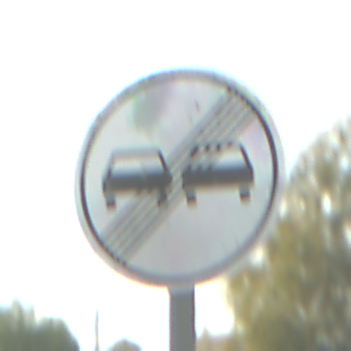
Verkehrszeichen: EndeUeberholverbot
Umgebung: Outdoor, RoadRail
Tageszeit: MorningAfternoon
Wetter: PartlyCloudy
Licht: Natural
Jahreszeit: NotSpecified
Kontrast: HighContrast